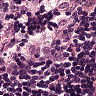
Metastatic tissue present: no